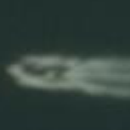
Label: civil